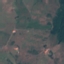
Label: Pasture